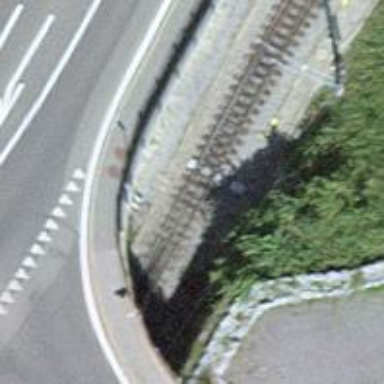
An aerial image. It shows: Railway switch.